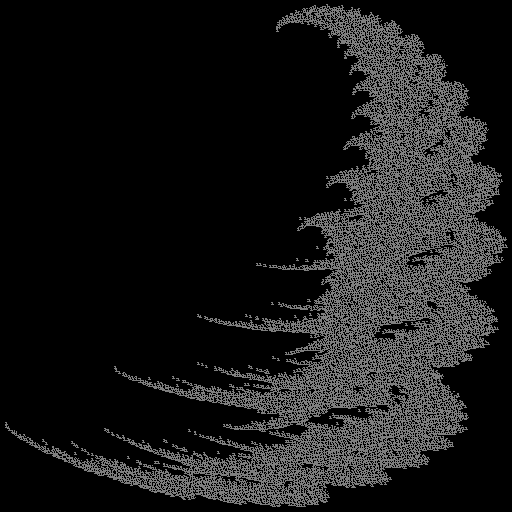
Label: snowdrift